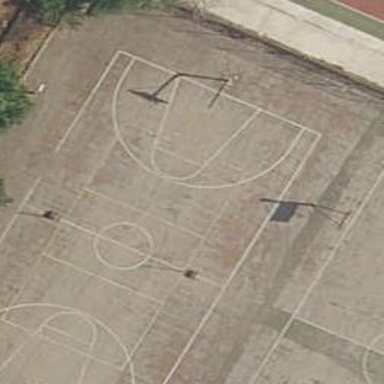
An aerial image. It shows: Basketball court on leisure land pitch.